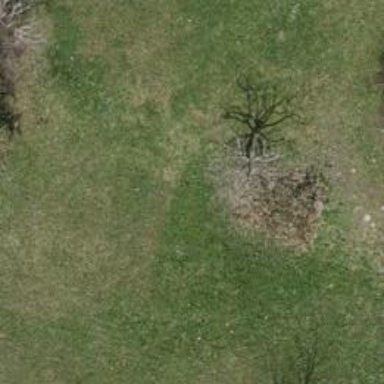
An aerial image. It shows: Garden with deciduous broadleaved trees.